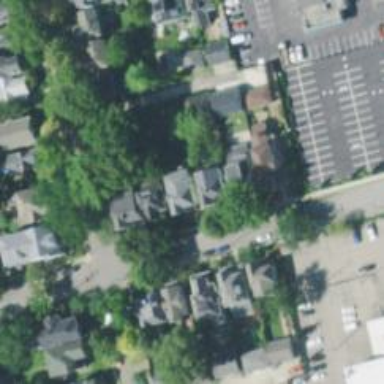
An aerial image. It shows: Neighbourhood with historic district.